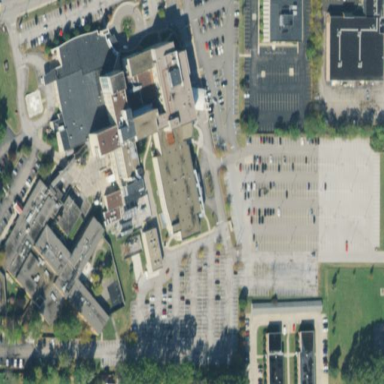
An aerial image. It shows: Medical center building.